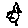
Label: bird